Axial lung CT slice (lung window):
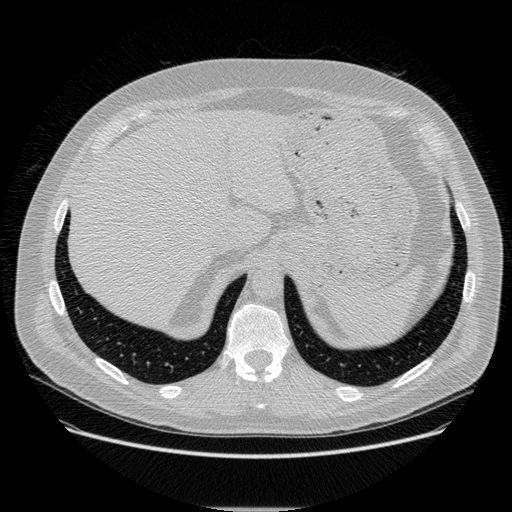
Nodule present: no